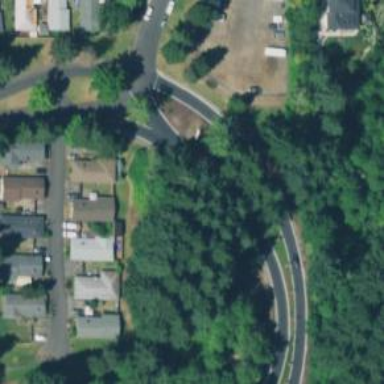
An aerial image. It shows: Tertiary road.